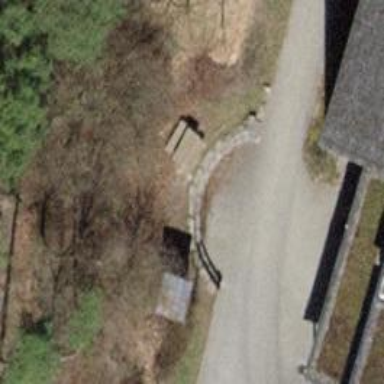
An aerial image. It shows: Picnic table located in leisure land area.